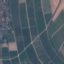
Land use / land cover: PermanentCrop